Question: I'm trying to write a SQL query to generate a summary row for the actions performed by a given user in a given period. I have the following relevant table structure:
users
- -
audit_periods (can be processing, shipping, break, etc)
- - - -
audit_tasks
- - - -
audit_task_types
- -

For each user for a given period, I'd like to create something like the following row of data:
users.id users.email time_spent_processing time_spent_shipping ... number_of_scans number_of_pallets
which would be calculated by figuring out for each user:
- - - - -
I've exhausted all of the SQL tricks I know (not many) and came up with something like the following:
'''
select
u.id as user_id,
u.email as email,
u.team as team,
ap.period_type as period_type,
att.name,
time_to_sec(
timediff(least("2011-03-17 00:00:00", ifnull(ap.finished_at, utc_timestamp())), greatest("2011-03-16 00:00:00", ap.started_at))
) as period_duration,
sum(at.score) as period_score
from audit_periods as ap
inner join users as u on ap.user_id = u.id
left join audit_tasks as at on at.audit_period_id = ap.id
left join audit_task_types as att on at.audit_task_type_id = att.id
where (ap.started_at >= "2011-03-16 00:00:00" or (ap.finished_at >= "2011-03-17 00:00:00" and ap.finished_at <= "2011-03-17 00:00:00"))
and (ap.finished_at <= "2011-03-17 00:00:00" or (ap.started_at >= "2011-03-16 00:00:00" and ap.started_at <= "2011-03-16 00:00:00"))
and u.team in ("Foo", "Bar")
group by u.id, ap.id, at.id
'''
but this seems to be functionally equivalent to just selecting all of the audit tasks in the end. I've tried some subqueries as well, but to little avail. More directly, this generates something like (skipping less important columns):
'''
user_id | period_type | period_duration | name | score
1 processing 1800s scan 200
1 shipping 1000s place_in_pallet 100
1 shipping 1000s place_in_pallet 100
1 break 500s null null
'''
when I want:
'''
user_id | processing | shipping | break | scan | place_in_pallet | score
1 1800s 1000s 500s 1 2 400
'''
I can easily fetch all of the audit_tasks for a given user and roll them up in code, but I might be fetching hundreds of thousands of audit_tasks over a given period, so it needs to be done in SQL.
Just to be clear -- I'm looking for a query to generate one row per user, containing summary data collected across the other 3 tables. So, for each user, I want to know how much time he spent in each type of audit_period (3600 seconds processing, 3200 seconds shipping, etc), as well as how many of each audit_task he performed (5 scans, 10 items placed in pallet, etc).
I think I have the elements of a solution, I'm just having trouble piecing them together. I know exactly how I would accomplish this in Ruby/Java/etc, but I don't think I understand SQL well enough to know which tool I'm missing. Do I need a temp table? A union? Some other construct entirely?
Any help is greatly appreciated, and I can clarify if the above is complete nonsense.
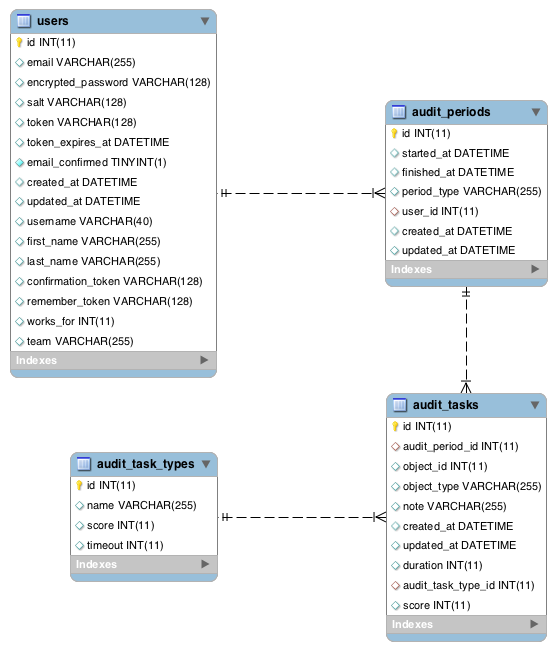
Answer: You will need to break this up into two crosstab queries which give you the information about audit_periods by user and another query that will give you the audit_task information by user and then join that to the Users table. It isn't clear how you want to roll up the information in each of the cases. For example, if a given user has 10 'audit_period' rows, how should the query roll up those durations? I assumed a sum of the durations here but you might want a min or max or perhaps even an overall delta.
'''
Select U.user_id
, AuditPeriodByUser.TotalDuration_Processing As processing
, AuditPeriodByUser.TotalDuration_Shipping As shipping
, AuditPeriodByUser.TotalDuration_Break As break
, AuditTasksByUser.TotalCount_Scan As scan
, AuditTasksByUser.TotalCount_Place_In_Pallet As place_in_pallet
, AuditTasksByUser.TotalScore As score
From users As U
Left Join (
Select AP.user_id
, Sum( Case When AP.period_type = 'processing'
Then Time_To_Sec(
TimeDiff(
Coalesce(AP.started_at, UTC_TIMESTAMP()), AP.finished_at ) ) )
As TotalDuration_Processing
, Sum( Case When AP.period_type = 'shipping'
Then Time_To_Sec(
TimeDiff(
Coalesce(AP.started_at, UTC_TIMESTAMP()), AP.finished_at ) ) )
As TotalDuration_Shipping
, Sum( Case When AP.period_type = 'break'
Then Time_To_Sec(
TimeDiff(
Coalesce(AP.started_at, UTC_TIMESTAMP()), AP.finished_at ) ) )
As TotalDuration_Break
From audit_periods As AP
Where AP.started_at >= @StartDate
And AP.finished_at <= @EndDate
Group by AP.user_id
) As AuditPeriodByUser
On AuditPeriodByUser.user_id = U.user_id
Left Join (
Select AP.user_id
, Sum( Case When AT.Name = 'scan' Then 1 Else 0 End ) As TotalCount_Scan
, Sum( Case When AT.Name = 'place_in_pallet' Then 1 Else 0 End ) As TotalCount_Place_In_Pallet
, Sum( AT.score ) As TotalScore
From audit_tasks As AT
Join audit_task_types As ATT
On ATT.id = AT.audit_task_type_id
Join audit_periods As AP
On AP.audit_period_id = AP.id
Where AP.started_at >= @StartDate
And AP.finished_at <= @EndDate
Group By AP.user_id
) As AuditTasksByUser
On AuditTasksByUser.user_id = U.user_id
'''